Question: Please see the jsFiddle <URL> irrepective of the zoom/browser minimize/desktop resolution. It should not go down.
Result window in jsFiddle: <URL>
Also, it would be great if you can explain the CSS theory behind it.
Note: Such misalignment is observed even when the browser is minimized.
Note: My desktop was configured in 1024 by 768 when this is tested.
---
Even after removing the margins from leftNavContainer and main container, the issue is there. Please see <URL>

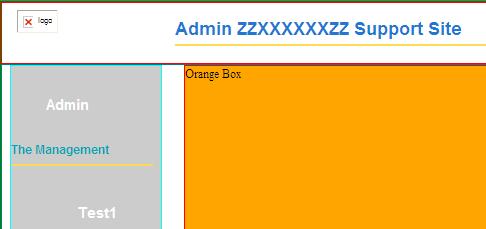
Answer: To allow for rounding errors, take of a percent. '15%' for left and '84%' should work.
However, too, that obviously won't work well.
Consider to first get two divs to use '15%' and '84%' (or '85%' if it works), and then use those two divs as wrappers in which you put a div which you give the right margins. That way, your margins aren't interfering with the 'width' calculations.
In other words, .
When in doubt, use a Page/Web Inspector extensively to get an idea of the boxing models...